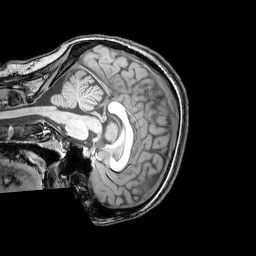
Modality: T1w
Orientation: sagittal
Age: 26
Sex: female
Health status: healthy
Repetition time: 0.081 s
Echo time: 0.037 s